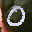
Label: 0